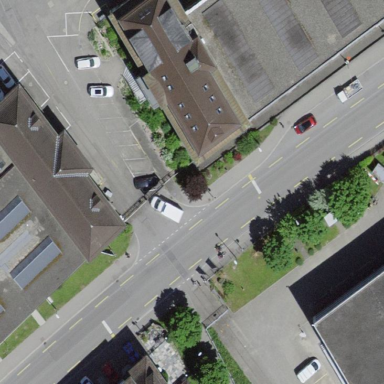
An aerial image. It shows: Building with hipped roof shape.